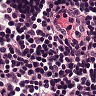
Metastatic tissue present: no